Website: macys
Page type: customer-info-address
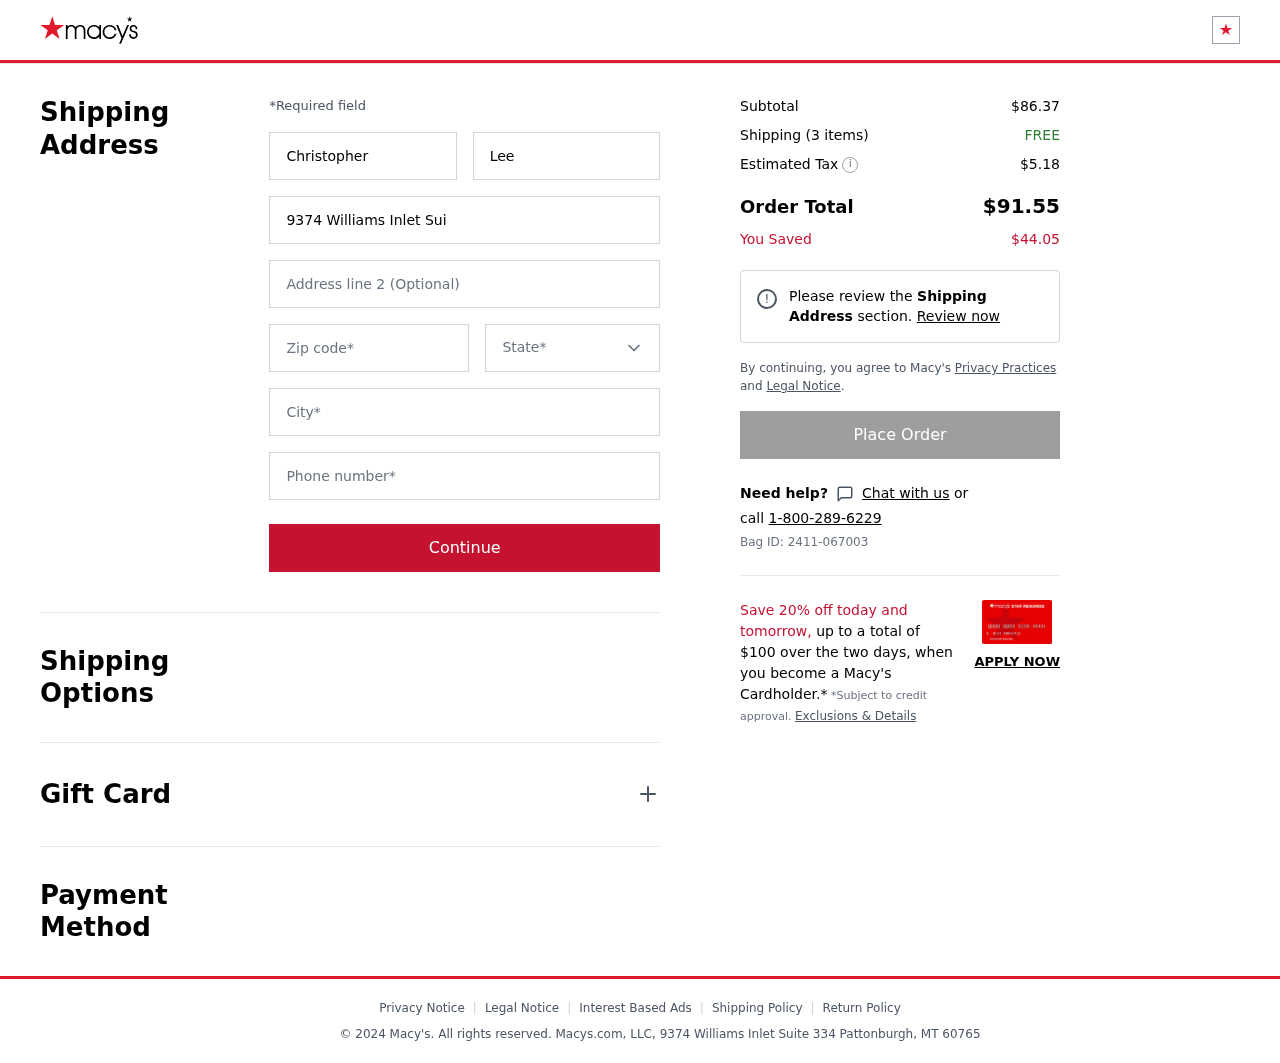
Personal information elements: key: PII_CITY
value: Pattonburgh
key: PII_FIRSTNAME
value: Christopher
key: PII_LASTNAME
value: Lee
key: PII_PHONE
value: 4025257277
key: PII_POSTCODE
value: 60765
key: PII_STATE
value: Montana
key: PII_STREET
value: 9374 Williams Inlet Suite 334
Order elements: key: ORDER_SUBTOTAL
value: $86.37
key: ORDER_NUM_ITEMS
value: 3
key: ORDER_SHIPPING_COST
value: FREE
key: ORDER_TAX
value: $5.18
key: ORDER_TOTAL
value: $91.55
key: ORDER_SAVINGS
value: $44.05
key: ORDER_BAG_ID
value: Bag ID: 2411-067003